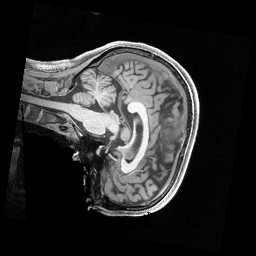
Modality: T1w
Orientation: sagittal
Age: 21
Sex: female
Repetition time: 2.4 s
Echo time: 0.00222 s